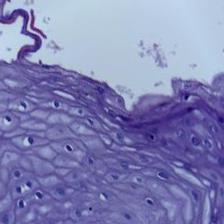
Diagnosis: Normal